Question: '''
$("#scheduler").kendoScheduler({
date: new Date(),
currentTimeMarker: false,
views: [
"day", "week", "workWeek"
]
});
'''
like above code the default date formate in header will be MM/dd/yyyy but
i need to modifiy that format.
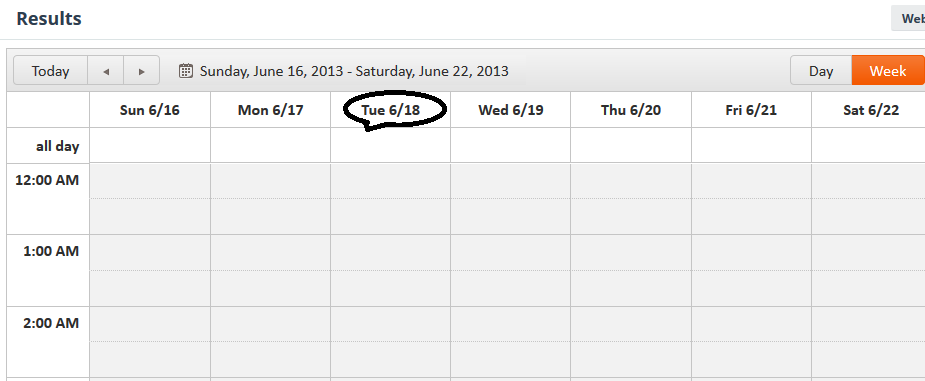
Answer: We can modify code as following.
'''
$("#scheduler").kendoScheduler({
date: new Date("2013/6/13"),
startTime: new Date("2013/6/13 7:00"),
height: 400,
timezone: "Etc/UTC",
views: ['enter code here'
"day",
{
type: "week",
selected: true,
dateHeaderTemplate: "<span class='k-link k-nav-day'>#=kendo.toString(date, 'ddd dd/M')#</span>"
},
"month",
"agenda"
],
'''
and in the asp.net MVC we can use
'''
.Views(views =>
{
views.DayView(d => d.DateHeaderTemplate("<span class='k-link k-nav-day'>#=kendo.toString(date, 'ddd dd/M')#</span>"));
views.WeekView(w => w.DateHeaderTemplate("<span class='k-link k-nav-day'>#=kendo.toString(date, 'ddd dd/M')#</span>"));
views.MonthView();'enter code here'
views.AgendaView();
})
'''